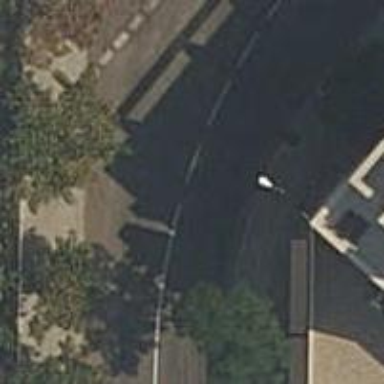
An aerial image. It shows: Smooth asphalt road in residential area.